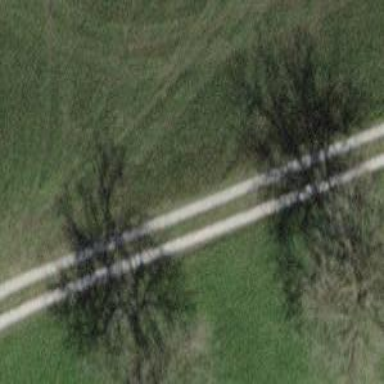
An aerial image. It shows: Paved track with grade2 tracktype.